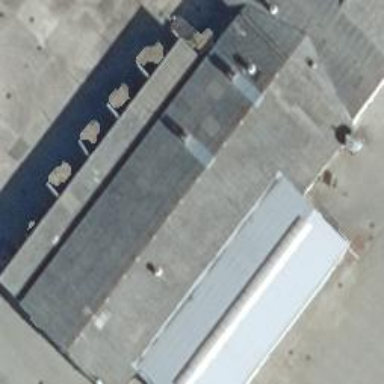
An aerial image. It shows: Industrial building.